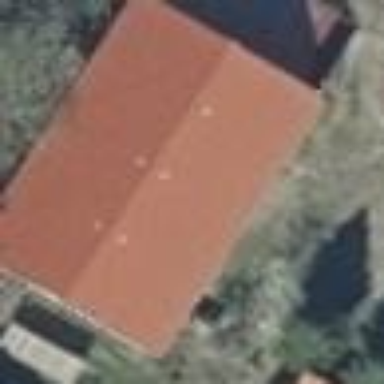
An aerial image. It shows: Building with gabled roof oriented along the structure and colored red.